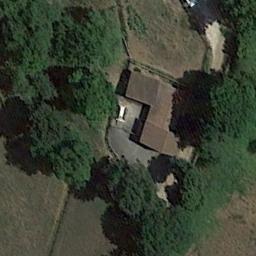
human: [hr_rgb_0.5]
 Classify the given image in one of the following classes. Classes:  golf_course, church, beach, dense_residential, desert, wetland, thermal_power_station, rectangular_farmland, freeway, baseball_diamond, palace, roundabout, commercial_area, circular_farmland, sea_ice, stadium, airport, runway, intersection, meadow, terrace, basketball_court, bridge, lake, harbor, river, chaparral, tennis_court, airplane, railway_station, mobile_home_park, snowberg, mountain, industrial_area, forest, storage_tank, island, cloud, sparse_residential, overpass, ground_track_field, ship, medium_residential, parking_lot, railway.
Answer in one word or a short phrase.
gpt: sparse_residential